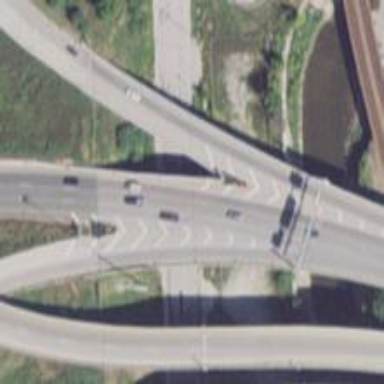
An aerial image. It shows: Cantilever bridge on motorway link.